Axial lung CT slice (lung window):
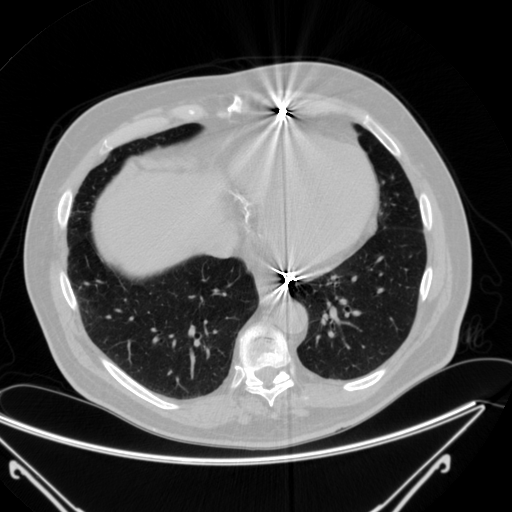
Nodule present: no